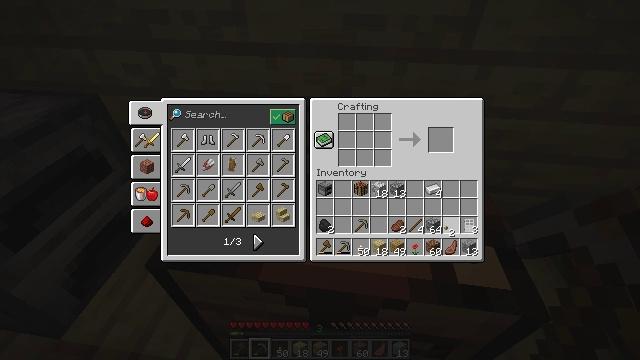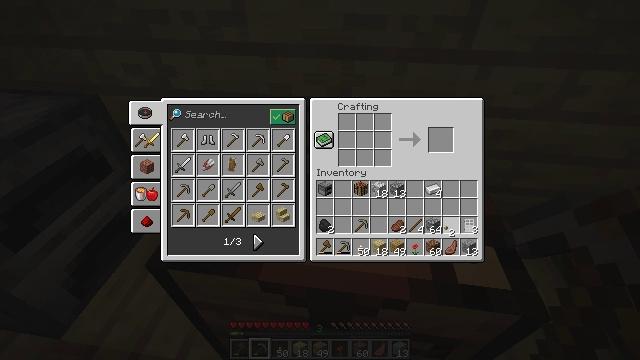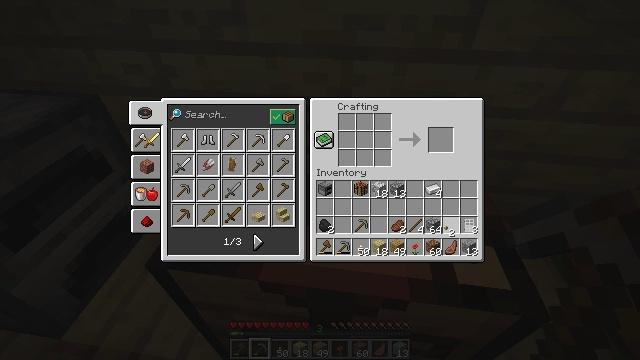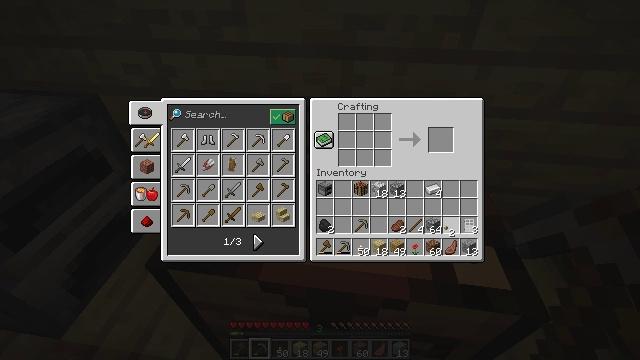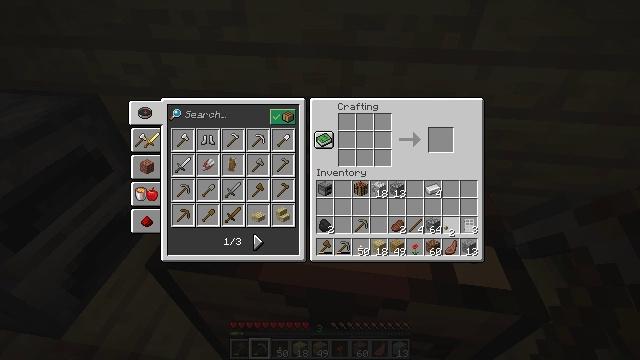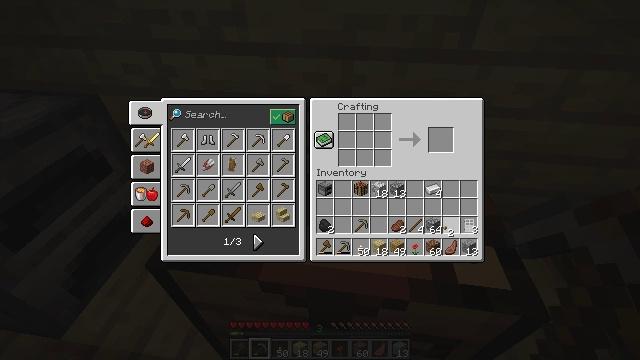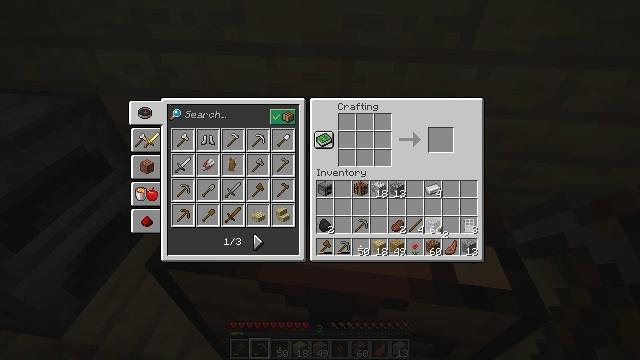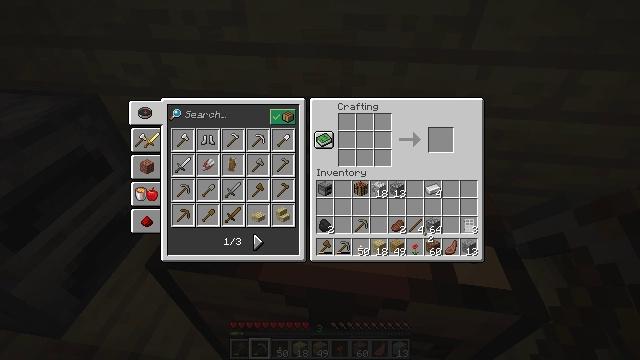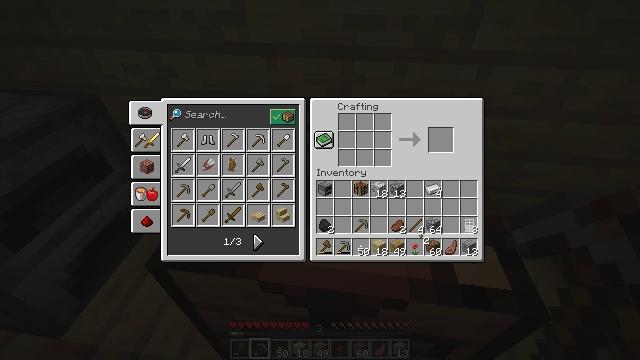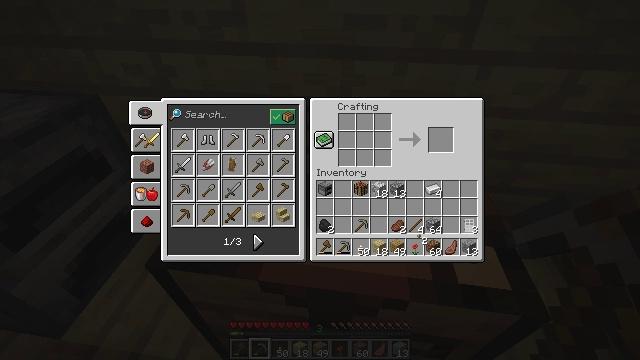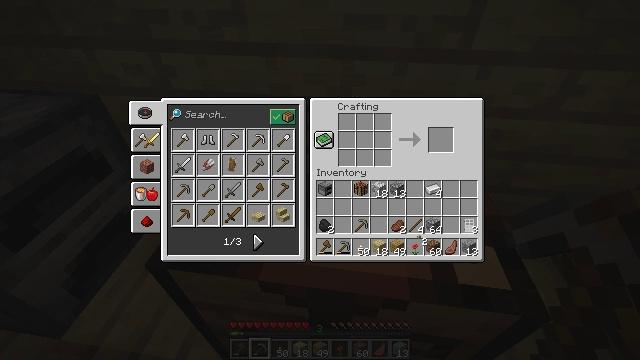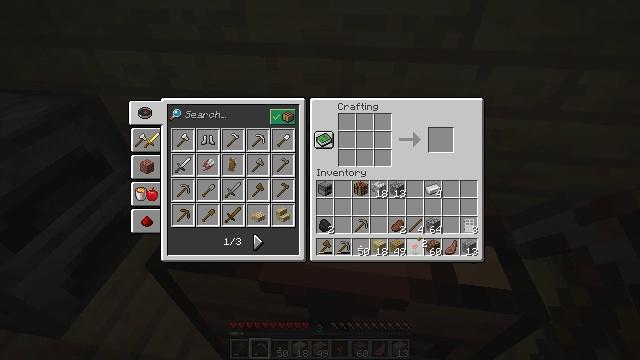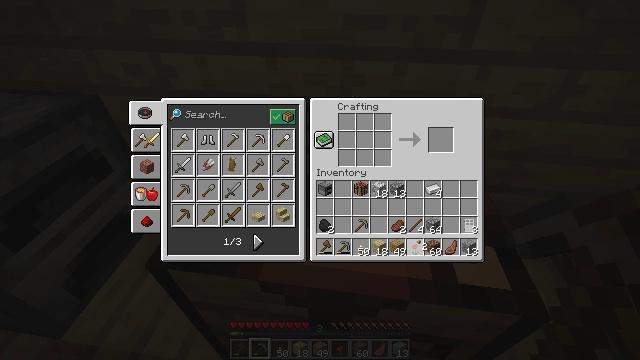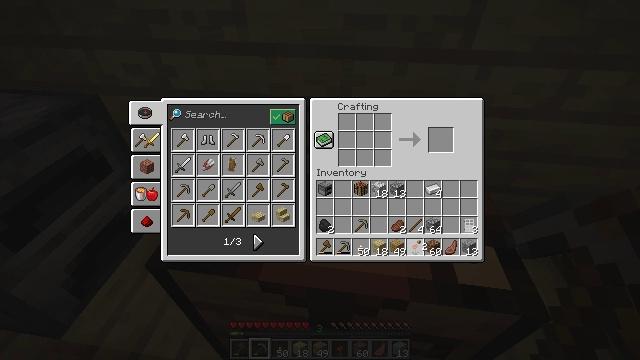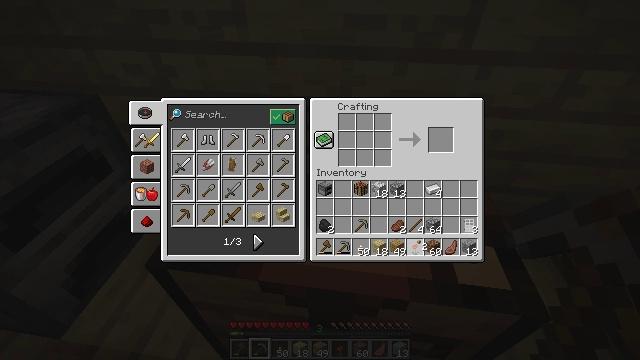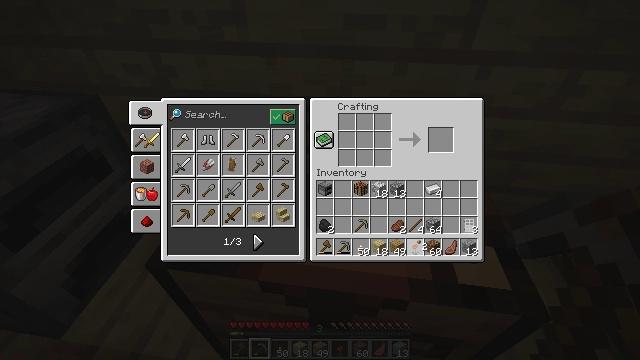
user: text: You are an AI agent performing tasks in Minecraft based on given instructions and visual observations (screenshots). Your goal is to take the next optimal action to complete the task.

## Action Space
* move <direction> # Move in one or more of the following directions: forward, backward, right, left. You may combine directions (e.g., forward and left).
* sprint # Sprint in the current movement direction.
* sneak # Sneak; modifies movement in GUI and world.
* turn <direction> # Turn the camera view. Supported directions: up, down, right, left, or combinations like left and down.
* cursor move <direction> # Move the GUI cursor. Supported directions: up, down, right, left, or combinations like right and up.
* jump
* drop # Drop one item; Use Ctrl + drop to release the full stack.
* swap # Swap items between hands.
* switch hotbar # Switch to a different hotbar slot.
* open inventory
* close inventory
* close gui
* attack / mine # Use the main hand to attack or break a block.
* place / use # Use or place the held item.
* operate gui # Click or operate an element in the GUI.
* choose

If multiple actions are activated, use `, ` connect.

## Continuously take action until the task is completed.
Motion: motion action
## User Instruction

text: Attack the birch door to open a passage.
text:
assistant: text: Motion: no_op
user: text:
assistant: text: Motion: no_op
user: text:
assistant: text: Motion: no_op
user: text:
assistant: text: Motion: no_op
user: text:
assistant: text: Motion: no_op
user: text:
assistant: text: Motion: no_op
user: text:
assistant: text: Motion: cursor move left
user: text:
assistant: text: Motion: no_op
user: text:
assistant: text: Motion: no_op
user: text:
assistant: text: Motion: no_op
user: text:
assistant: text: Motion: no_op
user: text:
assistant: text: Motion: no_op
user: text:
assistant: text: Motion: no_op
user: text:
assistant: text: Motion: no_op
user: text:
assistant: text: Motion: no_op
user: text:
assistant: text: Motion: no_op
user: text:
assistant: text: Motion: operate gui
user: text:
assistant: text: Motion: operate gui
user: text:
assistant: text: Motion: operate gui
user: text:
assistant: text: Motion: operate gui
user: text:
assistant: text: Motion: no_op
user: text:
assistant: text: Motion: no_op
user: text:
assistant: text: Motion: no_op
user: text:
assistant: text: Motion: cursor move right and up
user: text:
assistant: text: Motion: no_op
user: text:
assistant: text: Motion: no_op
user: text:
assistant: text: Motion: no_op
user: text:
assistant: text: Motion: no_op
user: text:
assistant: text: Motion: no_op
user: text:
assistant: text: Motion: no_op